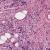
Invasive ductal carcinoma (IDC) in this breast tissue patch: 1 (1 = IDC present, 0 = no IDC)